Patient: sex M, age 36
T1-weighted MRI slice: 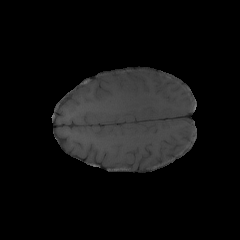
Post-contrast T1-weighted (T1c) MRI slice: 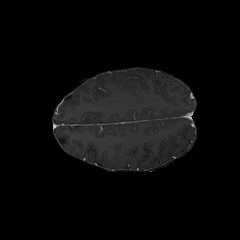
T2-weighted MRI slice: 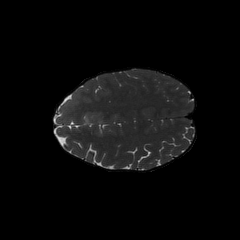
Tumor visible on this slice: no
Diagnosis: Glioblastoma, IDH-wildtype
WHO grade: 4